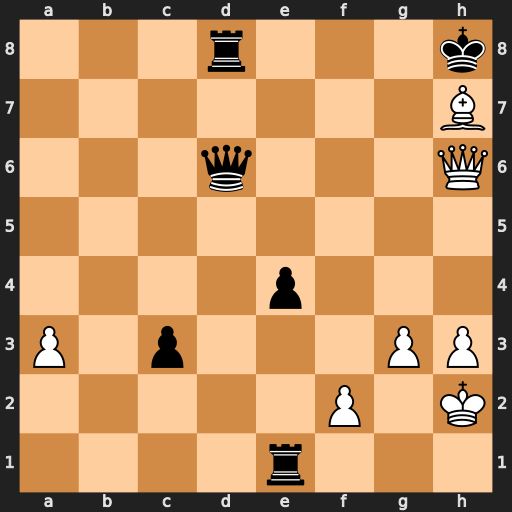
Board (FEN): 3r3k/7B/3q3Q/8/4p3/P1p3PP/5P1K/4r3
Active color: w
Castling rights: -
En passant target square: -
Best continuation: Bg6+ Kg8 Qh7+ Kf8 Qf7#